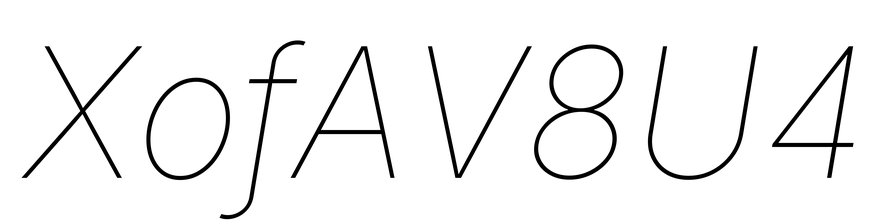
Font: Inter-Italic_Thin_Italic